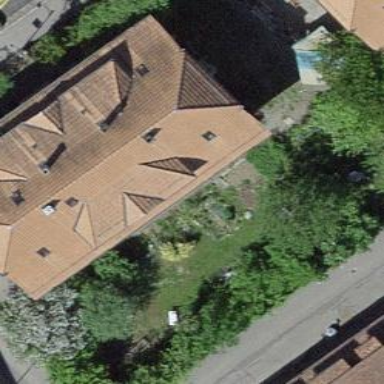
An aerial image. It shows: Half-hipped roof shape on the apartments building.